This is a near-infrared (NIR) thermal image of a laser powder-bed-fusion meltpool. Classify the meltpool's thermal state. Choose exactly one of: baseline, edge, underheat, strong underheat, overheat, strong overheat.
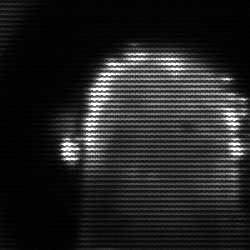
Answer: baseline